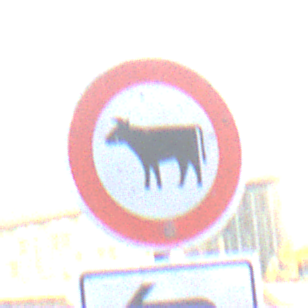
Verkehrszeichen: VerbotViehtrieb
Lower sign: RichtungsangabeDurchPfeile2
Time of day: SunriseSunset
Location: Outdoor (Urban)
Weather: PartlyCloudy
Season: NotSpecified
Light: Natural